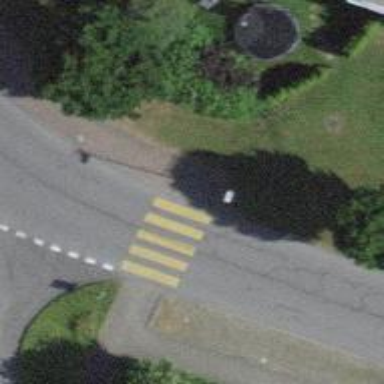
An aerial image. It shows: Uncontrolled zebra crossing with notable zebra markings.